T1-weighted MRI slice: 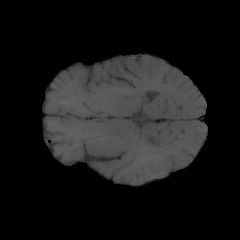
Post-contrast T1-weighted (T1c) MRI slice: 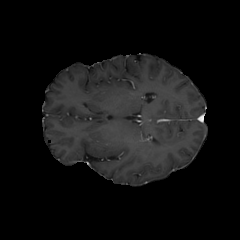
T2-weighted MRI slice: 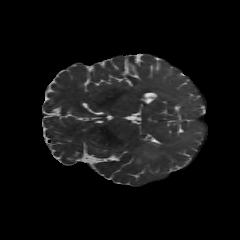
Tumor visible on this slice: yes